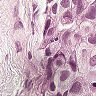
Metastatic tissue present: yes